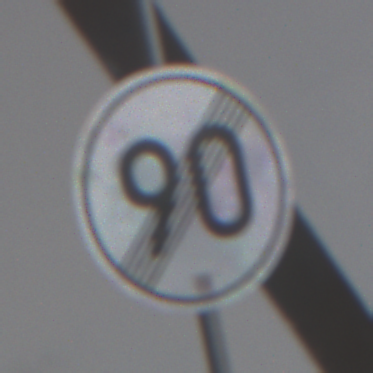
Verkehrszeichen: EndeGeschwindigkeit90
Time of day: MorningAfternoon
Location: Roofed (Urban)
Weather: PartlyCloudy
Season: NotSpecified
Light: Natural